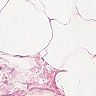
Metastatic tissue present: no